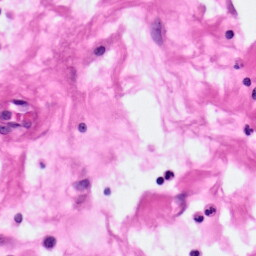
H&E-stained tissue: Pancreatic